Aerial crown-view tile of a tropical tree (Barro Colorado Island, Panama), acquired 20240611:
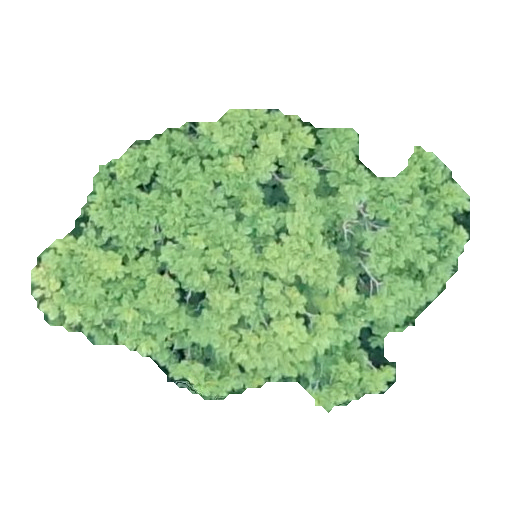
Species: Jacaranda copaia
GBIF accepted scientific name: Jacaranda copaia
Crown area: 140.006 m²